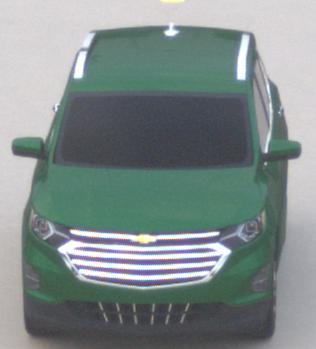
Make: Chevrolet
Model: Equinox
Detailed model: Gen. 2
Model produced from: 2015
Model produced until: 2017
Doors: 5
Color: green
Road condition: dry road
Daytime: morning or afternoon
Contrast: low contrast